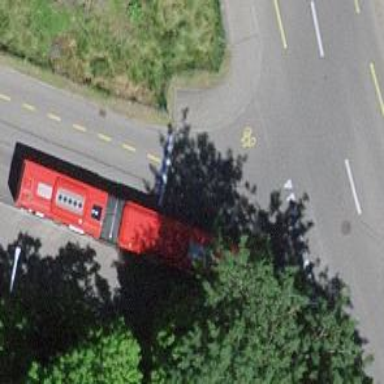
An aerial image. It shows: Bus stop equipped with public transport stop position.